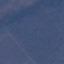
Label: Forest